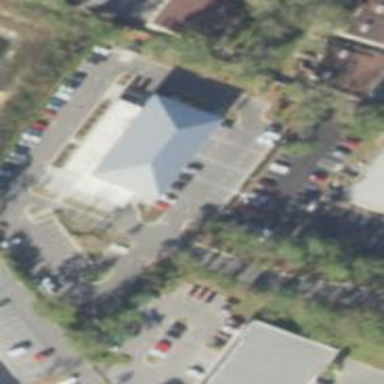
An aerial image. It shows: Parking space.